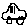
Label: car